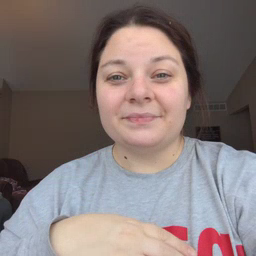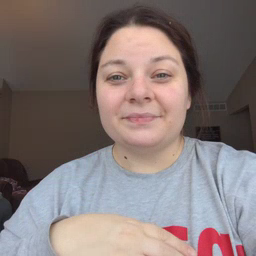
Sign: bye